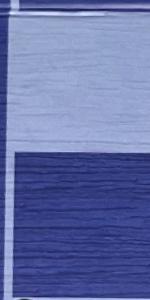
Label: Empty